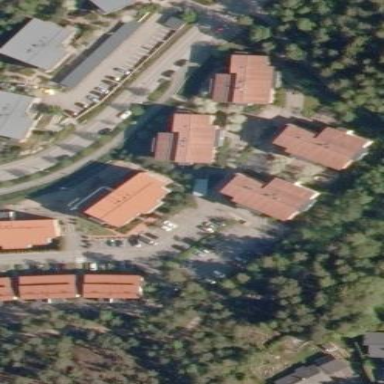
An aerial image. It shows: Residential area with apartments.